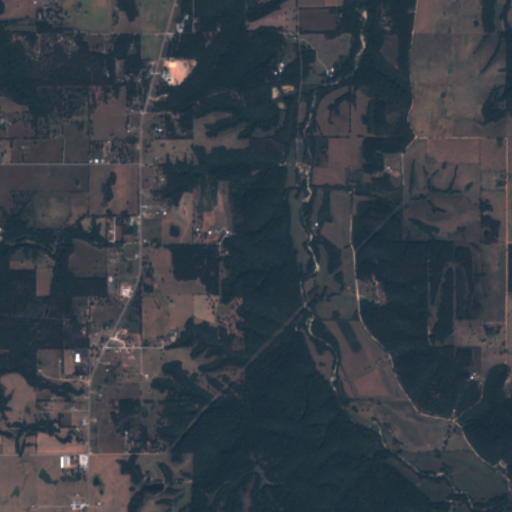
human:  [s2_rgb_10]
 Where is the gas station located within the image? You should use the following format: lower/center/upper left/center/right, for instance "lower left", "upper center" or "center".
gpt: The gas station is located in the lower left of the image.
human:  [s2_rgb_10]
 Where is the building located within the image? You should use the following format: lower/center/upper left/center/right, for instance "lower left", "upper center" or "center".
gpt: The building is located in the lower left of the image.
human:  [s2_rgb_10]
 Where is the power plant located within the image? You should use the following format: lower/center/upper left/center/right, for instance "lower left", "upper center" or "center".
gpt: There is no power plant in the image.